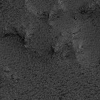
Atmospheric dust classification: not_dusty